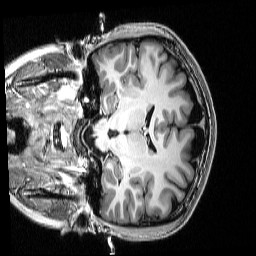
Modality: T1w
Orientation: coronal
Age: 21
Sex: female
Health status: healthy
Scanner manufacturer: siemens
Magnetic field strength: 3 T
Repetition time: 2.53 s
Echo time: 0.00339 s